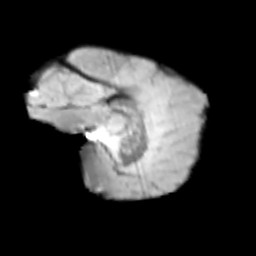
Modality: T2w
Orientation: sagittal
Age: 10
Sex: female
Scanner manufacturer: siemens
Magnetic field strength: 3 T
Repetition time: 3.8 s
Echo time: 0.07 s